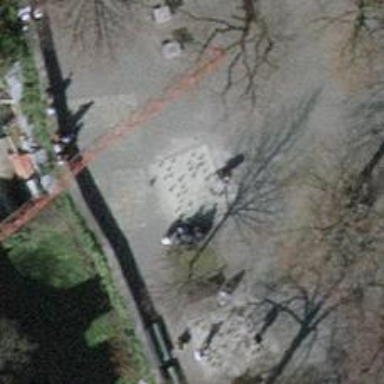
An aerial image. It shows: Picnic table located in leisure land area.